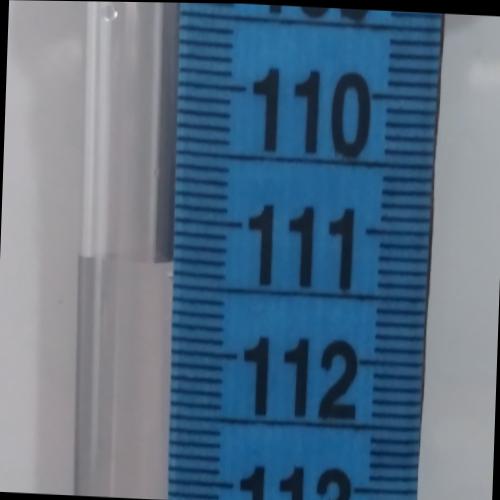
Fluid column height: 111.3 cm